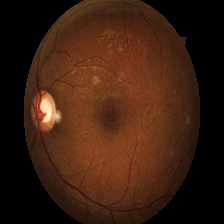
Diabetic retinopathy grade: Moderate